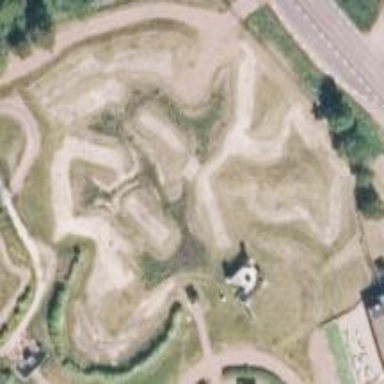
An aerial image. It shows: Miniature golf leisure land.